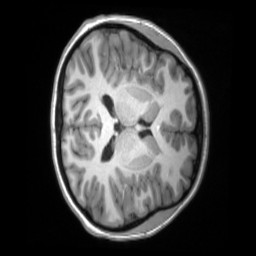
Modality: T1w
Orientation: axial
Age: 20
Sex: female
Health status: ill
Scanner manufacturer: siemens
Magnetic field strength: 3 T
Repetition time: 2.2 s
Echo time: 0.00157 s